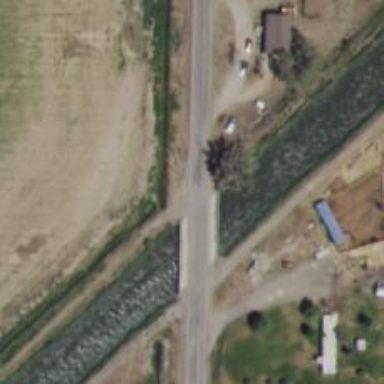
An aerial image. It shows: Unclassified road on bridge.